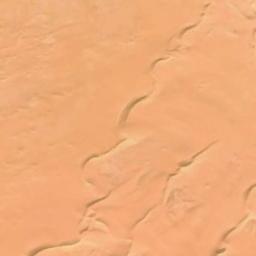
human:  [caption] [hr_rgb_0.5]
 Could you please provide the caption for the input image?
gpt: This is a yellow desert with wavy stripes .

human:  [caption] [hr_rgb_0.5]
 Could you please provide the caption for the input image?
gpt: The desert has yellow sand and some barchan dunes .

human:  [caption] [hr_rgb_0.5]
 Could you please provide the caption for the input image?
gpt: There are deep ravines in this desert .

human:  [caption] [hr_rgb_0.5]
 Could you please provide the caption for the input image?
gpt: The desert is full of yellow sand .

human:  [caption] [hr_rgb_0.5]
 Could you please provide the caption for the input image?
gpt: A yellow desert with some stripes .